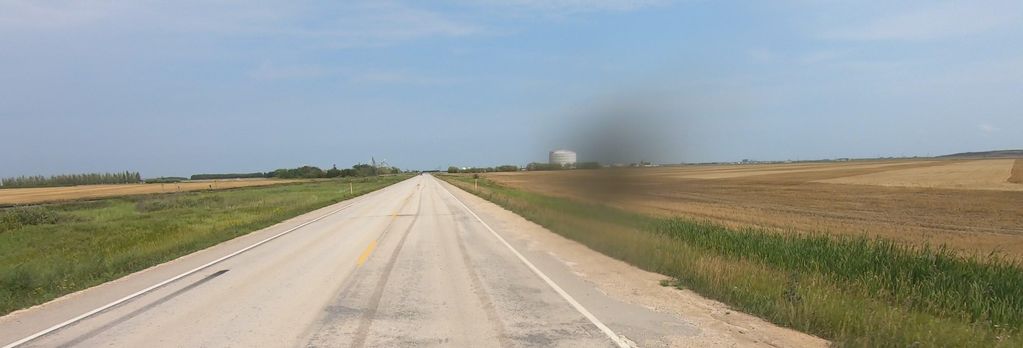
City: winnipeg